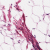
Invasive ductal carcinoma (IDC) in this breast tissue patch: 0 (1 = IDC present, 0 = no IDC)